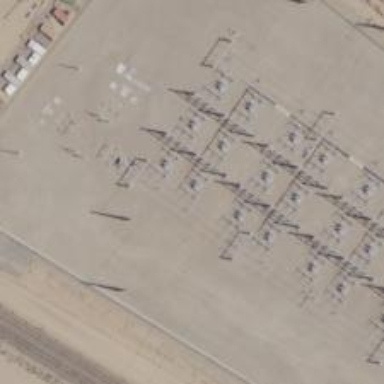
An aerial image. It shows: Switch for power supply.